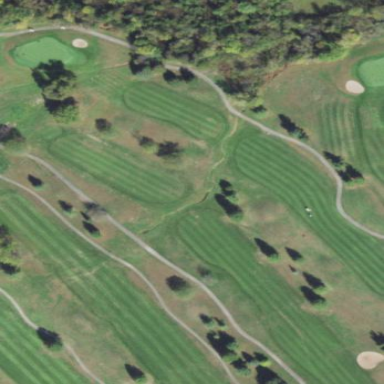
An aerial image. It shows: Water hazard on golf course. The hazard is natural water feature.